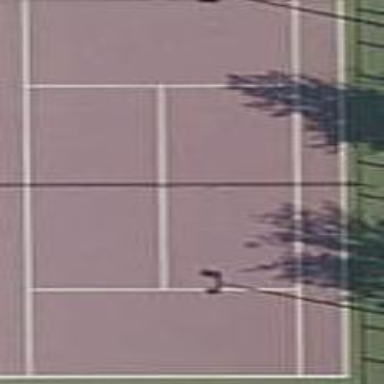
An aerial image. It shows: Tennis court on pitch.